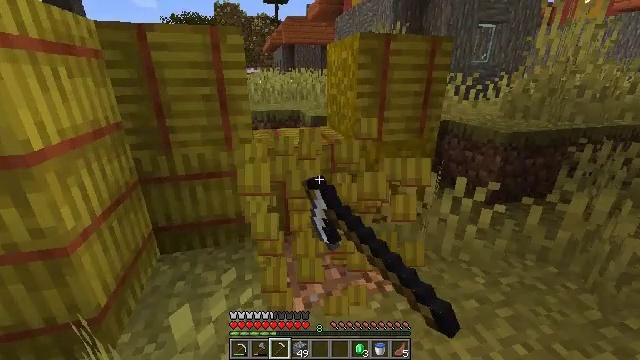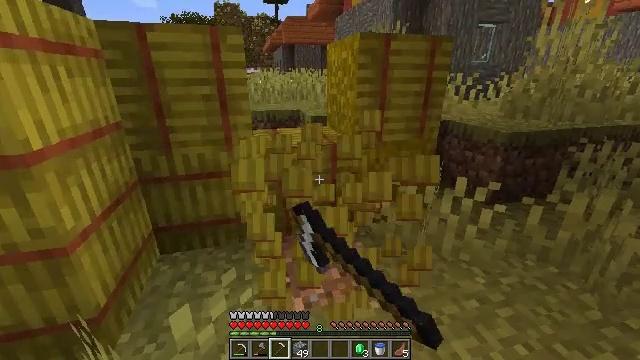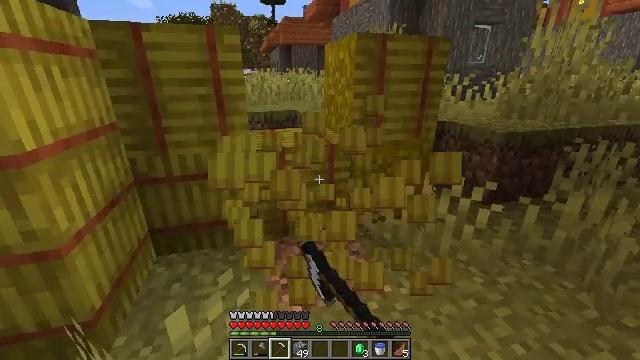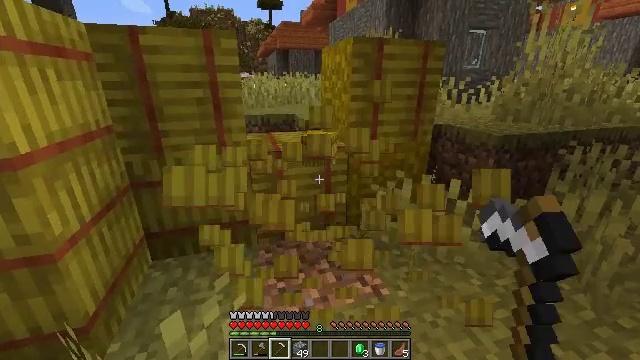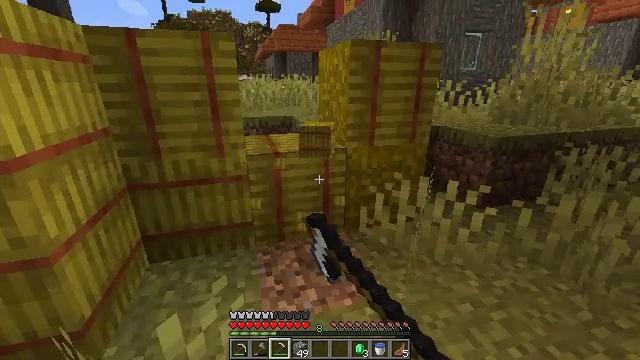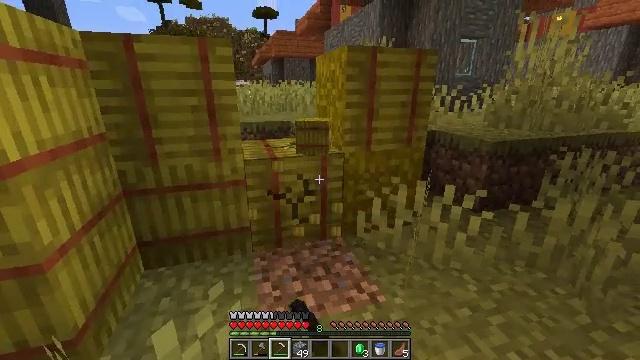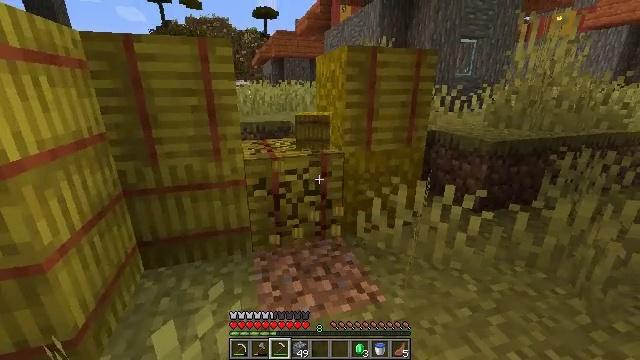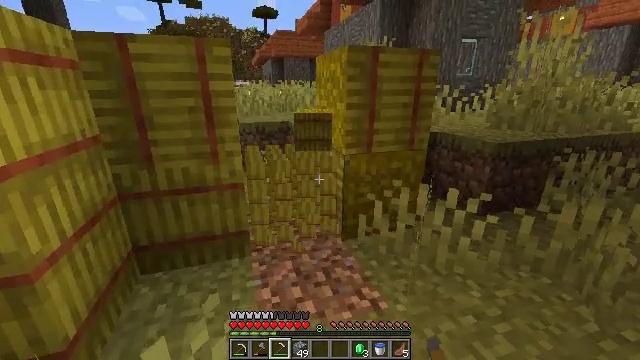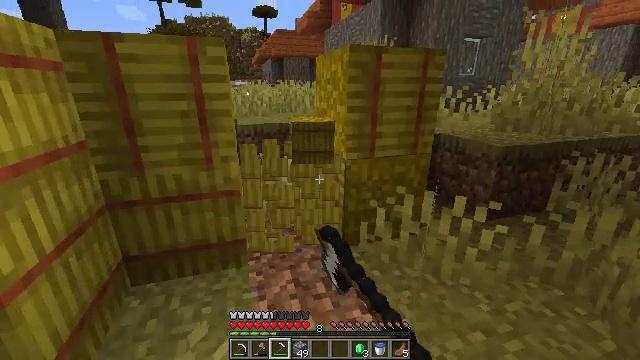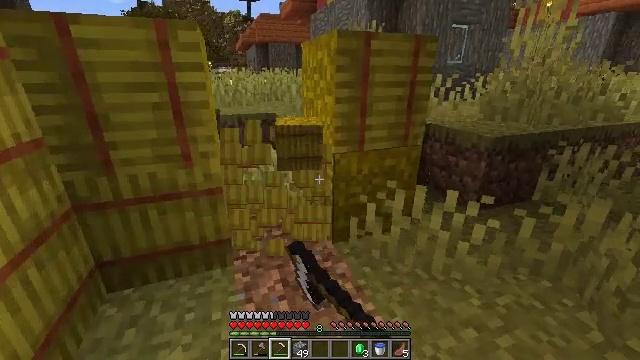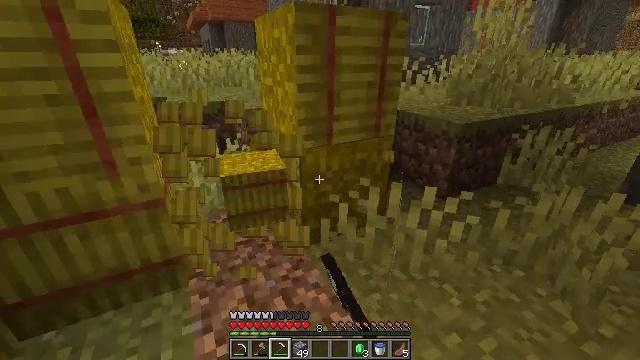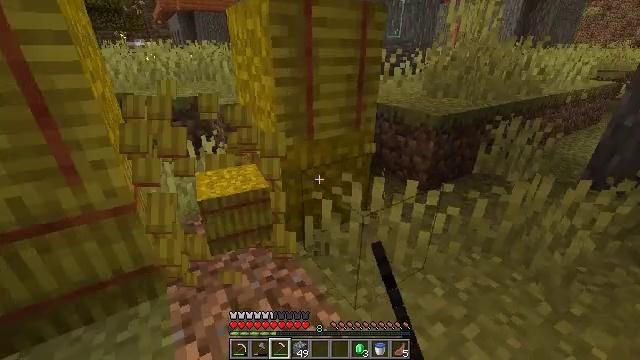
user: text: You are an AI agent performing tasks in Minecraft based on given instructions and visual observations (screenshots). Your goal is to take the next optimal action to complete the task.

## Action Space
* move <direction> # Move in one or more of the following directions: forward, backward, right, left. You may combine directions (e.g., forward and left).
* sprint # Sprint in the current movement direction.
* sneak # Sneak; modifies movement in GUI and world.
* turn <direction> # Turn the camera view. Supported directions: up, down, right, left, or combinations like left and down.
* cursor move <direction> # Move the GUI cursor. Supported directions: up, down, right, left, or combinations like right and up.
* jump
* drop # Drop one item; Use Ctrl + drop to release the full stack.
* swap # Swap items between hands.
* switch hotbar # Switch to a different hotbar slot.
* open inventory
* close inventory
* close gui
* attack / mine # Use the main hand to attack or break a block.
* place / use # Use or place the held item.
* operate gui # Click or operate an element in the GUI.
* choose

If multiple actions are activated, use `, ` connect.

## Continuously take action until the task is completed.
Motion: motion action
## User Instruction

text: Attack the hay block to get hay.
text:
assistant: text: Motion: attack / mine
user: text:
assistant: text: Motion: attack / mine
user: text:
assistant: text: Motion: attack / mine
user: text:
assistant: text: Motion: attack / mine
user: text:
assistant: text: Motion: turn up, attack / mine
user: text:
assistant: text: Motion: attack / mine
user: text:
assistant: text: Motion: move forward, attack / mine
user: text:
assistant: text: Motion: move forward, attack / mine
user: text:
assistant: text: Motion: move forward, turn right and down, attack / mine
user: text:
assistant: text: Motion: move forward, turn right and down, attack / mine
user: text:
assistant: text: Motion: turn right and down, attack / mine
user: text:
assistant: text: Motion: attack / mine